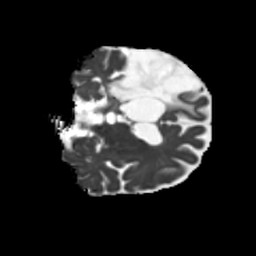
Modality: MD
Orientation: coronal
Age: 64
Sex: male
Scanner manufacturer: siemens
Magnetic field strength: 3 T
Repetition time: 5.25 s
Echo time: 0.08 s